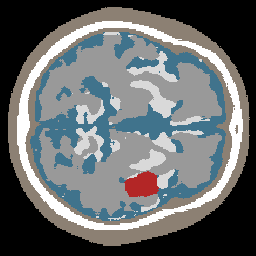
Label: lesion